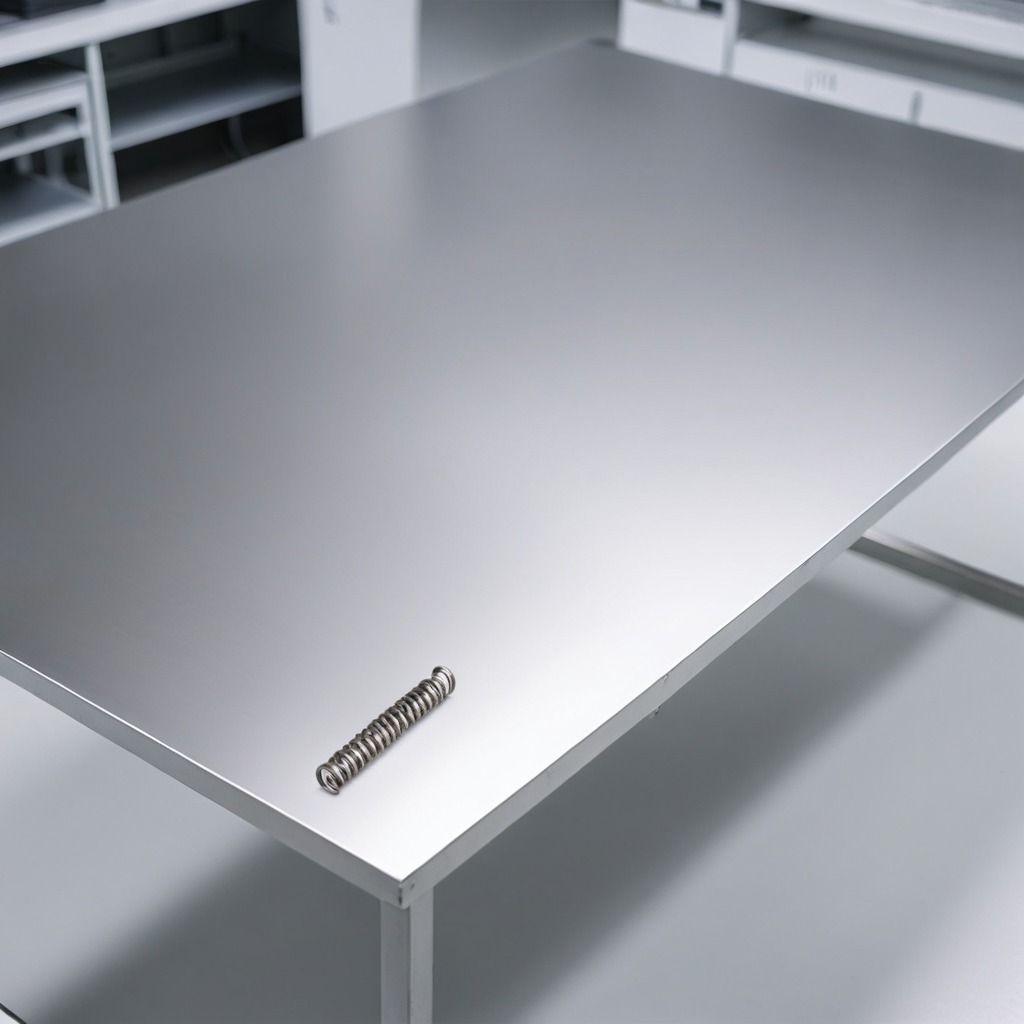
A coiled metal spring is lying on a stainless steel table in a high-end prototyping lab.